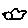
Label: bird